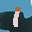
Label: 1